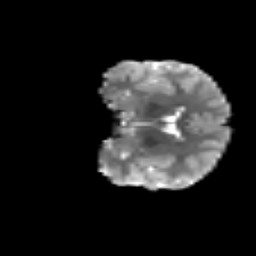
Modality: T2w
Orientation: coronal
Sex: male
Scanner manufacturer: siemens
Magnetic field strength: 3 T
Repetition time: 5 s
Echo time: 0.071 s